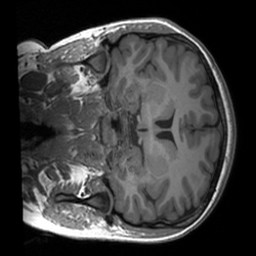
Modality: T1w
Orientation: coronal
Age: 20
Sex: female
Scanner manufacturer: siemens
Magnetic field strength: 3 T
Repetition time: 1.9 s
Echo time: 0.00226 s